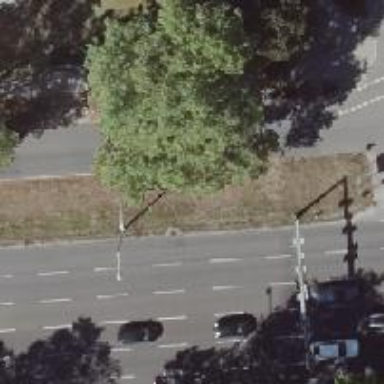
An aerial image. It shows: Residential road with asphalt surface. There is parking lane on the right.